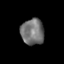
Tissue: skin
Cell type: Epithelial cells
Senescence score: 0.2097
Nuclear area (px): 594
Mean DAPI intensity: 114.106